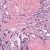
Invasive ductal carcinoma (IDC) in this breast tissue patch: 1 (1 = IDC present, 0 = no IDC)